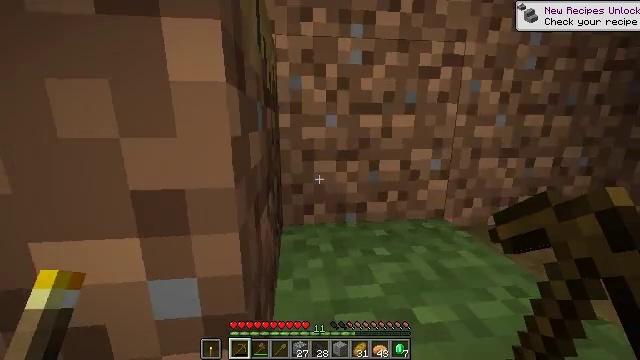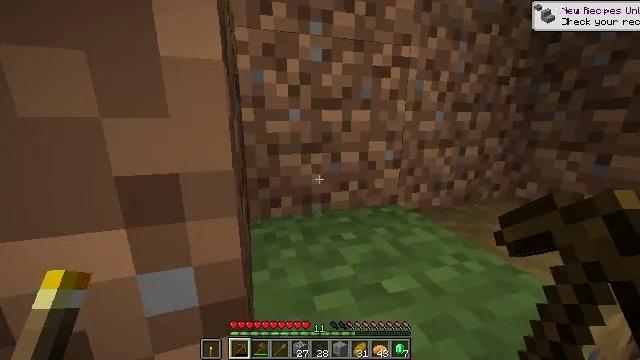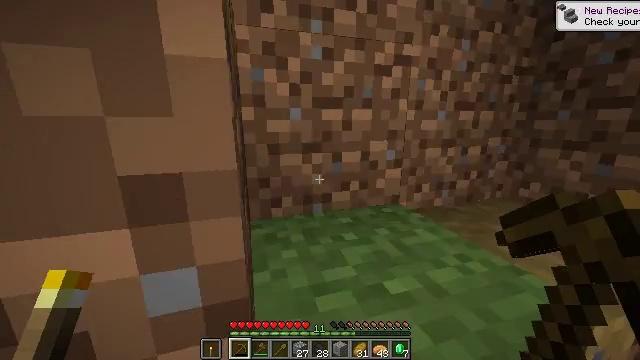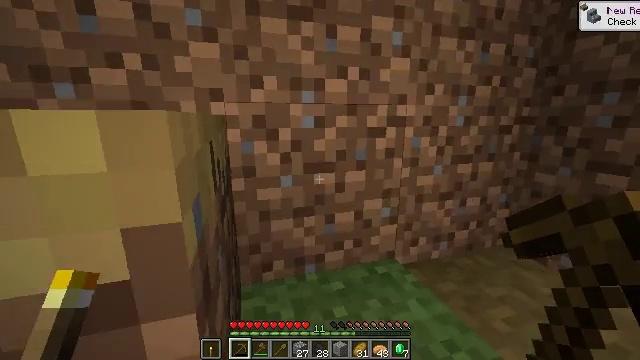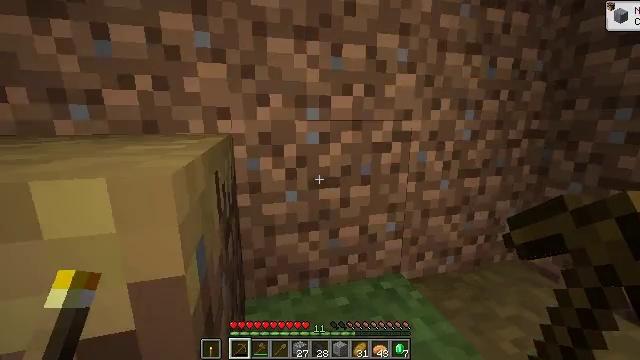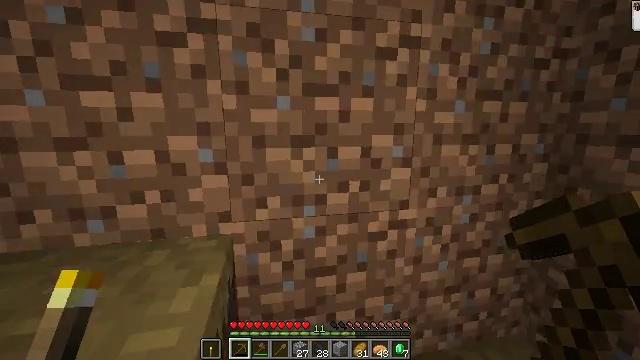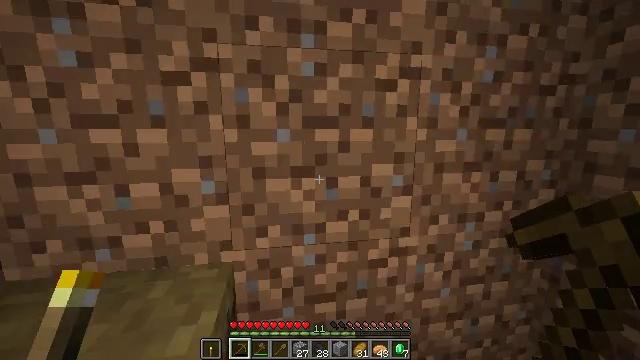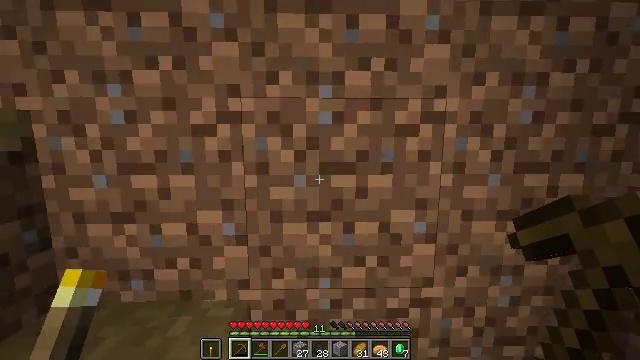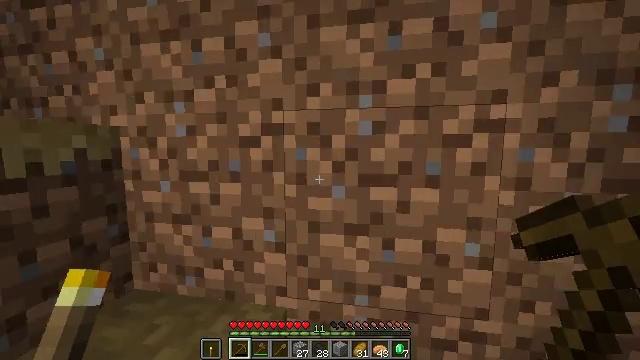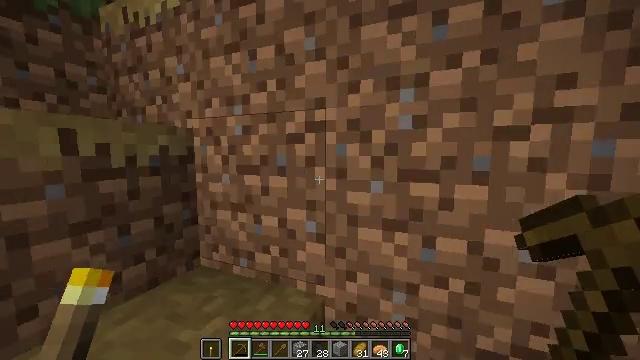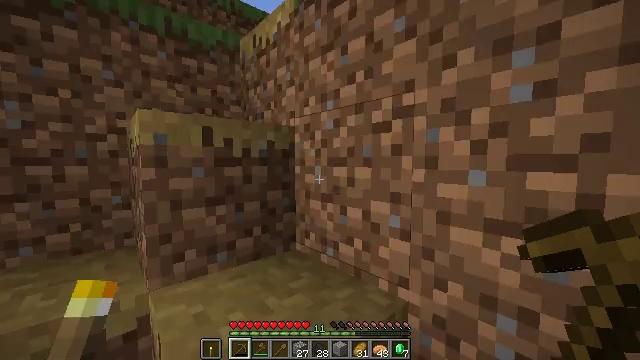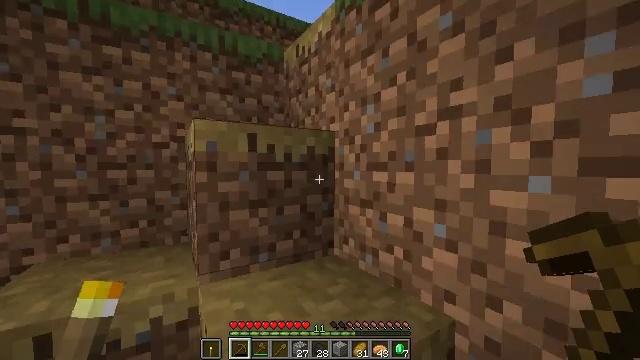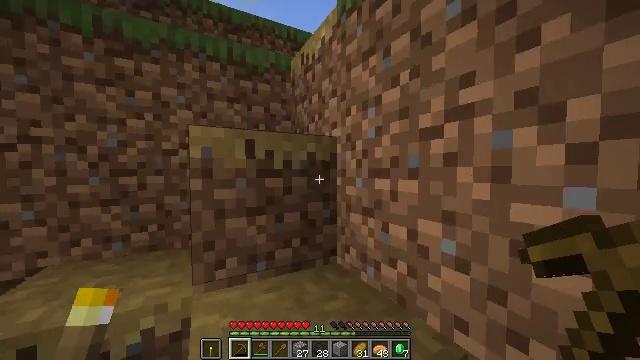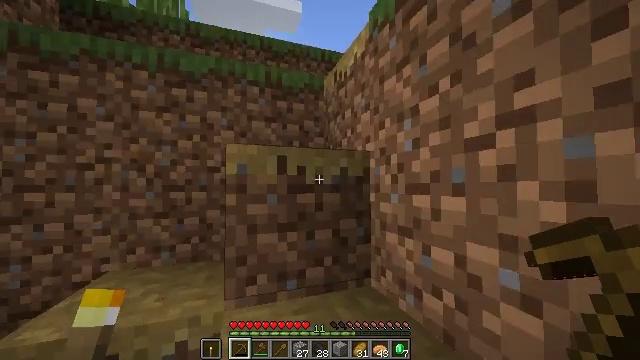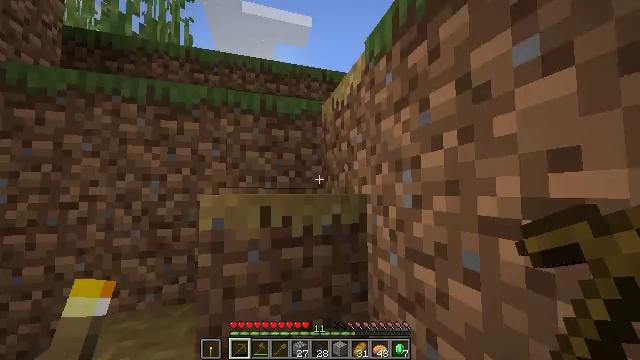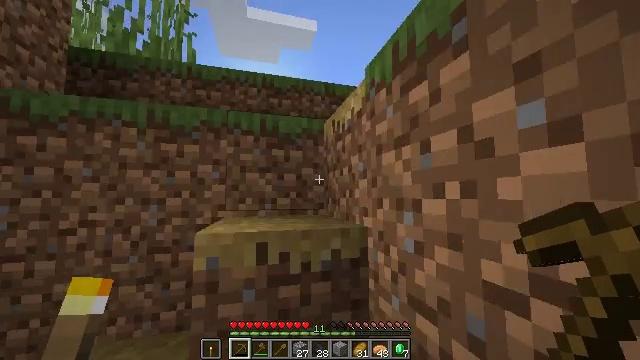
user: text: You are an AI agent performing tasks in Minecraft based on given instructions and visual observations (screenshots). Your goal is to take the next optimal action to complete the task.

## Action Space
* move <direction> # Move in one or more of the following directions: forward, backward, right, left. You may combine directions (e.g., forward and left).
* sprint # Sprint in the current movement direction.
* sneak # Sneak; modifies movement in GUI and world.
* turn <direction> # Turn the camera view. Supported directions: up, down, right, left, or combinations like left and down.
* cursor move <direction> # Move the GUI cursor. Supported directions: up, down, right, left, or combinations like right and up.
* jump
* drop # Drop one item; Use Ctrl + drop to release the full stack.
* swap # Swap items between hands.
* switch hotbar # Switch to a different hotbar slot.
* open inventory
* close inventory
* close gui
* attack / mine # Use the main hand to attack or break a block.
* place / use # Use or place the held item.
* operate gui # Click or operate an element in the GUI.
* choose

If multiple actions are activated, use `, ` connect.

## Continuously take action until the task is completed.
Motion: motion action
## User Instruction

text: Gather grass on the ground.
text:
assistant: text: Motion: turn right
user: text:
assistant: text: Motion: no_op
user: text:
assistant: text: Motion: move forward, sprint, jump
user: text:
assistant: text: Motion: move forward, sprint, turn left, jump
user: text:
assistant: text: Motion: move forward and move right, sprint, turn left and up, jump
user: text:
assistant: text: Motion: move forward and move right, sprint, turn left, jump
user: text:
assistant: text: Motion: move forward and move right, sprint, turn left and up
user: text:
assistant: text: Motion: move forward and move right, sprint, turn left and up
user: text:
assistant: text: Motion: move forward and move right, sprint, turn left
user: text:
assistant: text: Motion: move forward and move right, sprint, turn left and up
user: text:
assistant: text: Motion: move forward, turn left and up
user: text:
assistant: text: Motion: move forward, turn left
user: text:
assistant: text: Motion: move forward, turn left and up
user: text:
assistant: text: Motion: move forward, sprint, turn left and up, jump
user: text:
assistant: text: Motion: move forward, sprint, turn left and up, jump
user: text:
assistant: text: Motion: move forward, sprint, turn left, jump
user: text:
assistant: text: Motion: move forward, sprint
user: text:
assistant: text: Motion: move forward, sprint
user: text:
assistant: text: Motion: move forward, sprint
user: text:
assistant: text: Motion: move forward, sprint
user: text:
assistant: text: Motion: move forward, sprint
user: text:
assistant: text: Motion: move forward, sprint, jump
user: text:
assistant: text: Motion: move forward, sprint, jump
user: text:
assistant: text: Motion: move forward, sprint, jump
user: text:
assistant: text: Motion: move forward and move left, sprint, turn right and down, jump
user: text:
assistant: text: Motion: move forward and move left, sprint, turn right and down, jump
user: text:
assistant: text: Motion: move forward and move left, sprint, turn right and down
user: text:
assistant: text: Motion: move forward and move left, sprint, turn right and down
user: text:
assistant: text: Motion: move forward, sprint, turn right and down
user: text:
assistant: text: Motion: move forward, sprint, turn right and down